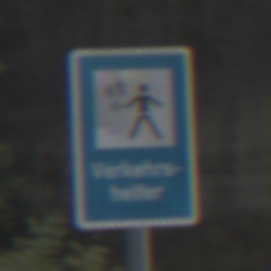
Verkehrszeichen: Verkehrshelfer
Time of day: Midday
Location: Outdoor (Suburban)
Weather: Overcast
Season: NotSpecified
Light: Natural